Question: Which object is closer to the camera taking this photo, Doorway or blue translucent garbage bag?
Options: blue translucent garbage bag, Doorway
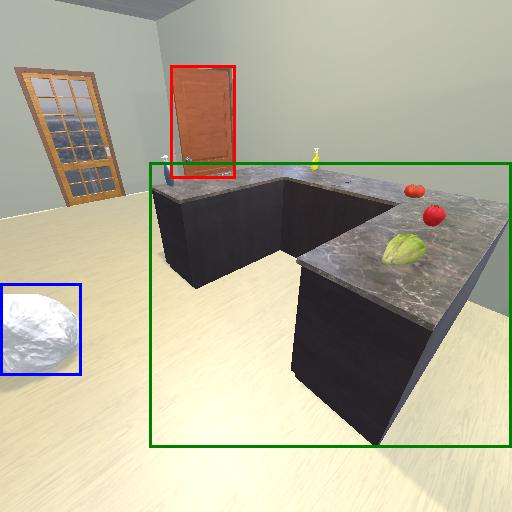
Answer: blue translucent garbage bag